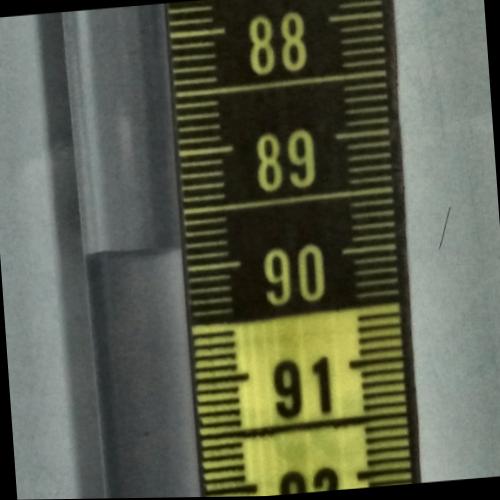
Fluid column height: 89.8 cm